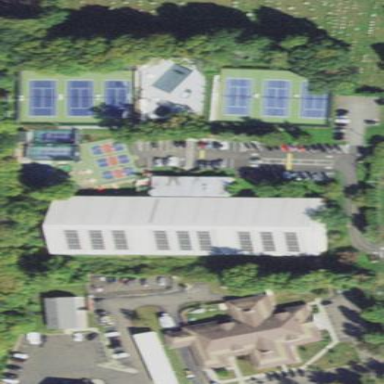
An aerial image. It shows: Sports centre in the leisure land.